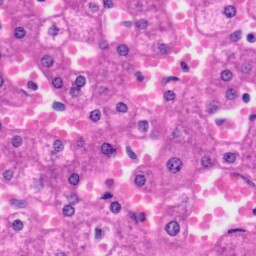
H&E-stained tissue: Liver